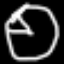
Label: clock